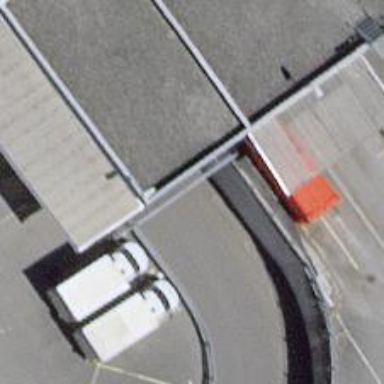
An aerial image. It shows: Parking entrance.